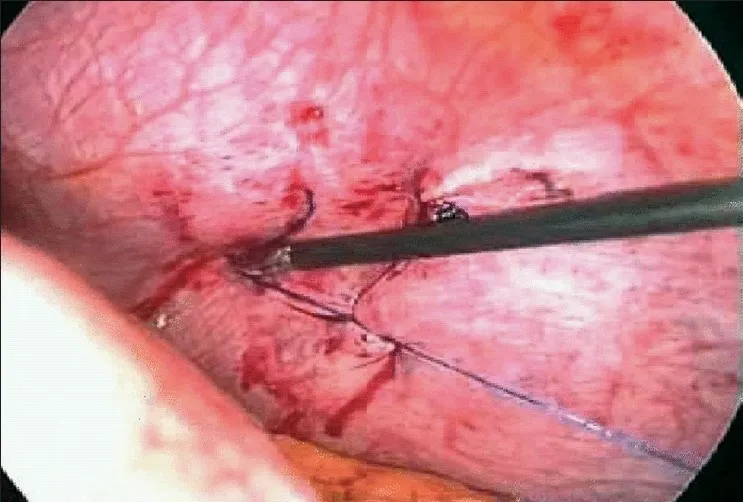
Nearly completed repair of the tear.
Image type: medical_photograph (other_medical_photograph)